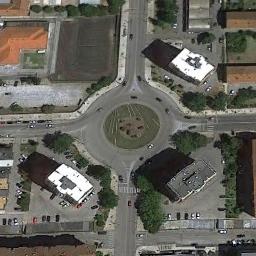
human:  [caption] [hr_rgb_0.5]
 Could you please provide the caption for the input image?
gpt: There are several vehicles driving on the road at the roundabout, There are some buildings and some trees and some lawns around the roundabout, And many cars are parked in the open space beside the roundabout .

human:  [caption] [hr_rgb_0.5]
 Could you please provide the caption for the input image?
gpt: The roundabout with four exits and entrances is surrounded by some buildings .

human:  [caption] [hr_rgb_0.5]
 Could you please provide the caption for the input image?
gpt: Several buildings are next to the roundabout .

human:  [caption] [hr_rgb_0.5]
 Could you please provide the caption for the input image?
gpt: The roundabout is next to buildings and trees .

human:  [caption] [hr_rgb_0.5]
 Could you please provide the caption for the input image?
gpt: There are some buildings and green trees beside the roundabout .